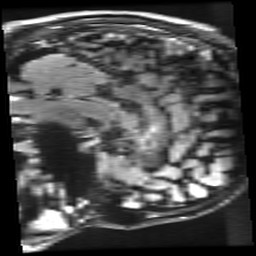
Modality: FLAIR
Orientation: sagittal
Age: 25
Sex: male
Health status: healthy
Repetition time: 12 s
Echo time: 0.09782 s